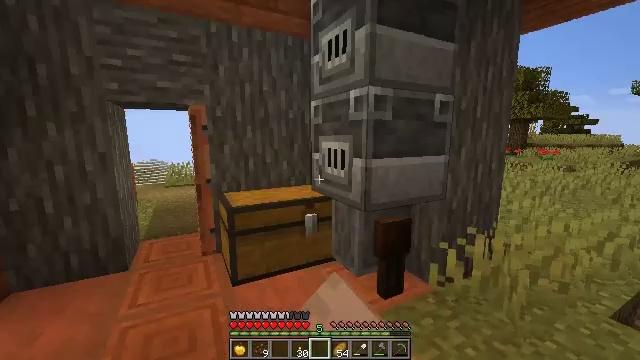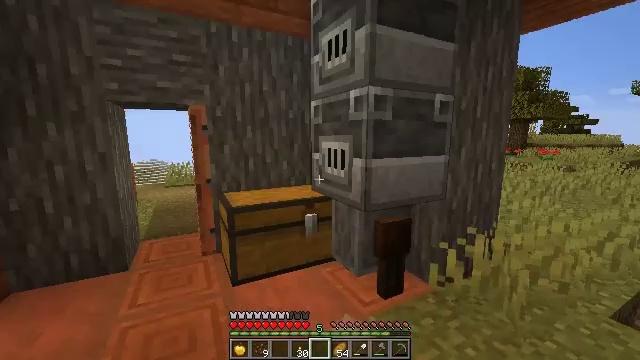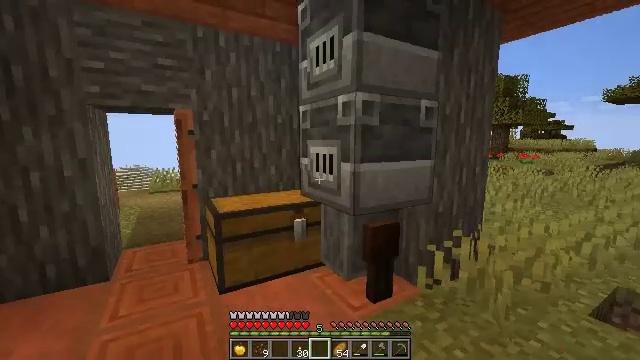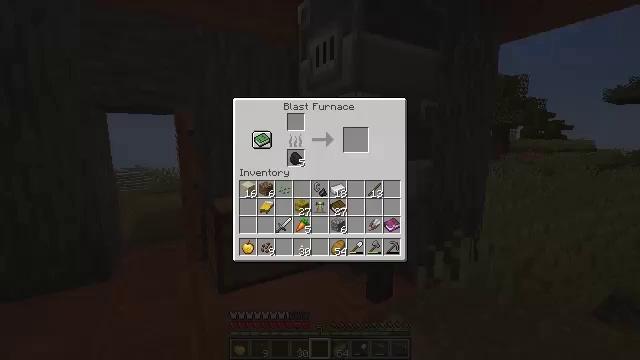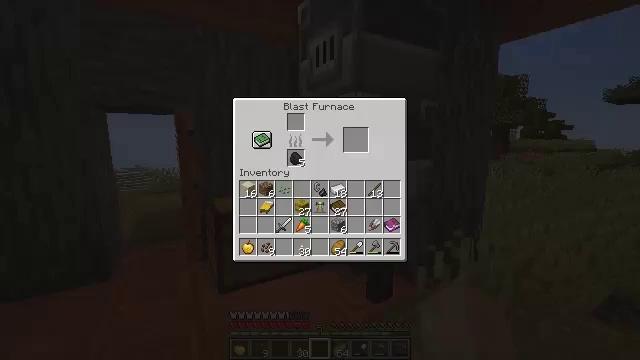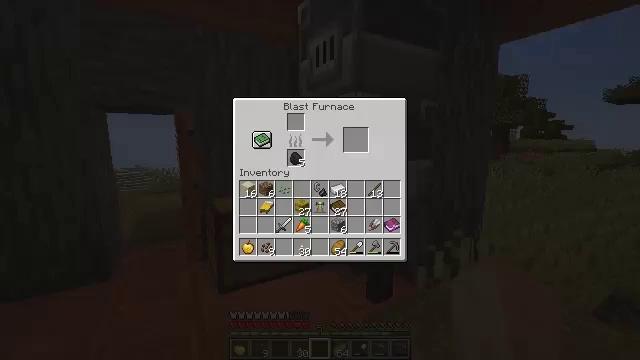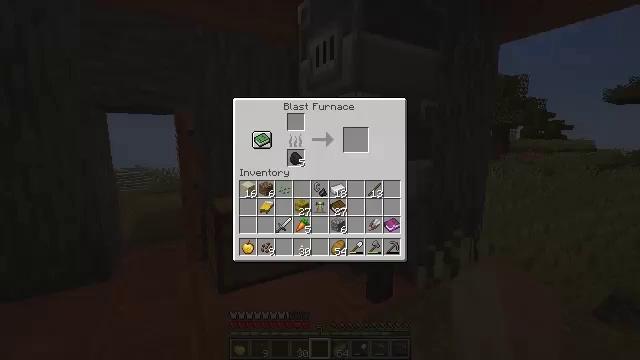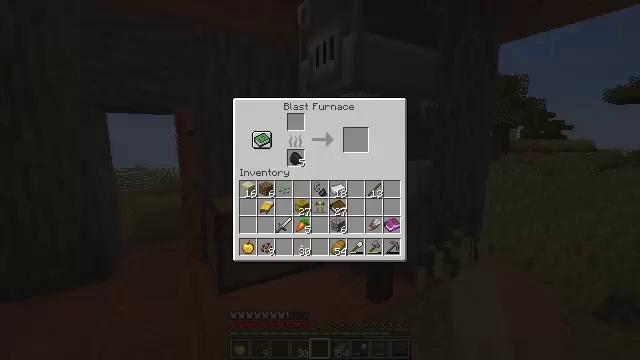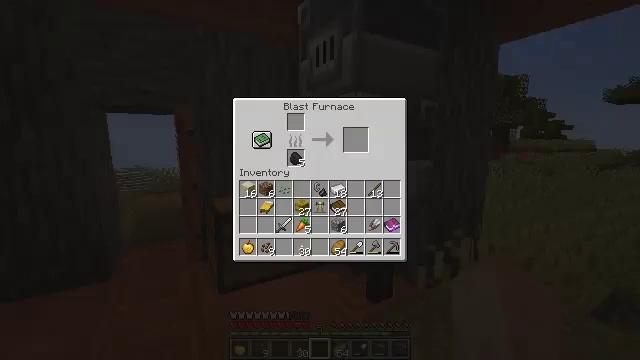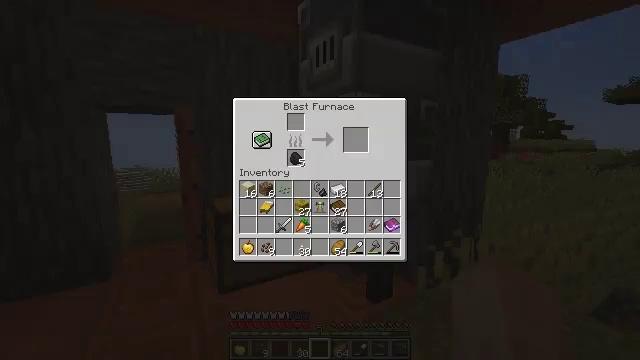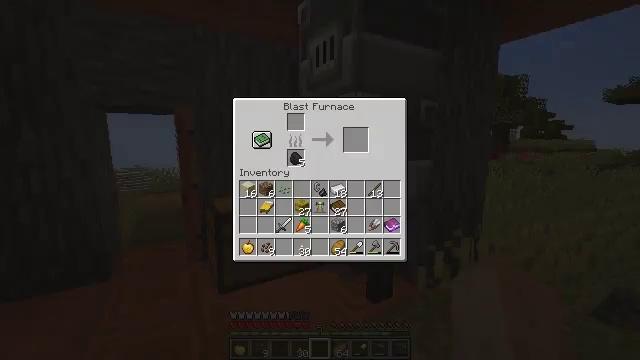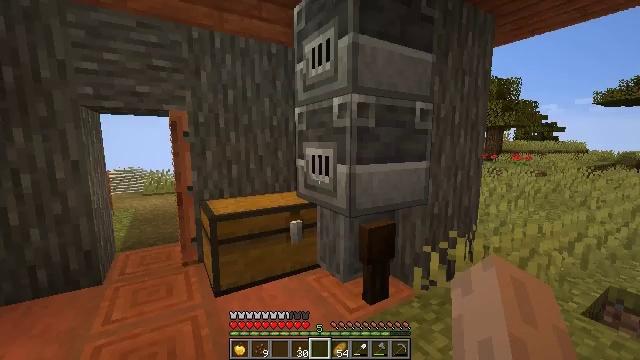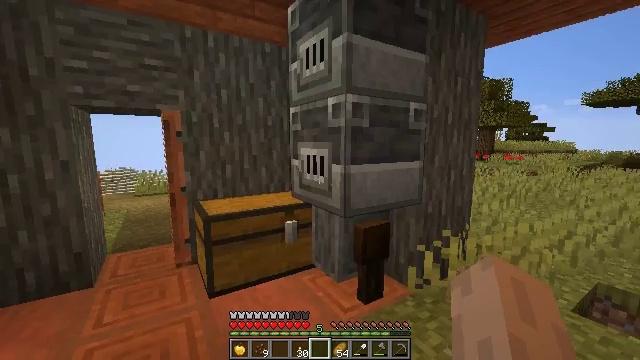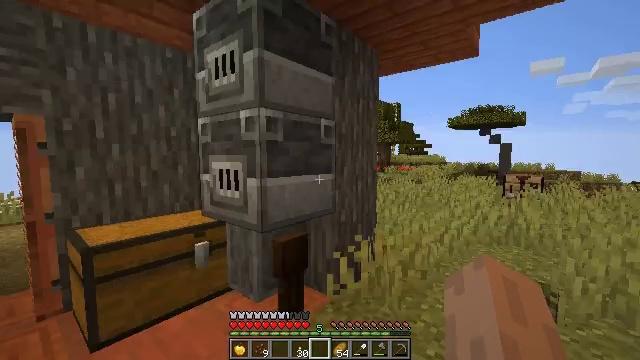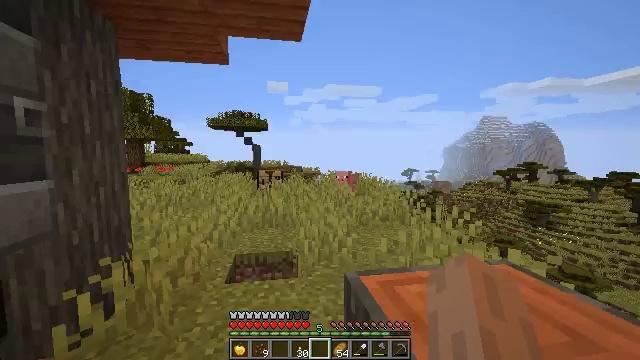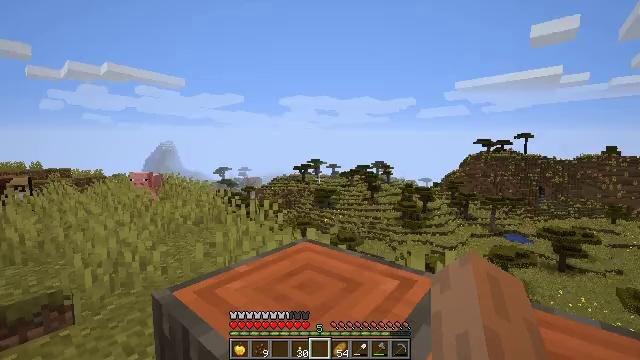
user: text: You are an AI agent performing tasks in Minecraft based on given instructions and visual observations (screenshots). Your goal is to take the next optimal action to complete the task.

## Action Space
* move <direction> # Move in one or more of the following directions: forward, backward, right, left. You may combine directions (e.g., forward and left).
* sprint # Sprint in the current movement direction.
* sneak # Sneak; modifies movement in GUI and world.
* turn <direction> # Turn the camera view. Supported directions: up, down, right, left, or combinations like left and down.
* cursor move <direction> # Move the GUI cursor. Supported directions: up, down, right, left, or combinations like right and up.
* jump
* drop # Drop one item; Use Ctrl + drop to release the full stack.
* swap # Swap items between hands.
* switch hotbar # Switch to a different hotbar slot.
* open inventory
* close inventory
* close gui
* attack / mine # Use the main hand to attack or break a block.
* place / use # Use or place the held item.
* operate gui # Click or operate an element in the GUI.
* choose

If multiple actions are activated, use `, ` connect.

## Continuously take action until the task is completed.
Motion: motion action
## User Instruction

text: Create an iron axe using sticks and iron ingots.
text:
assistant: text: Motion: no_op
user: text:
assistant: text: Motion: turn right and up
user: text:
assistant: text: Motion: cursor move right, open gui
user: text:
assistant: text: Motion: cursor move left
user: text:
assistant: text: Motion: no_op
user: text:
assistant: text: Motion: no_op
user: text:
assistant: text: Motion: no_op
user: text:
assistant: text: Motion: no_op
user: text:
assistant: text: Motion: no_op
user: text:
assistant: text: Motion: cursor move right
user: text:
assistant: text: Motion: no_op
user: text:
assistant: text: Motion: turn right, close gui
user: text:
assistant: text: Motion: turn right and up
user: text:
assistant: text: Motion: turn right
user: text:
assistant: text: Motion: turn right
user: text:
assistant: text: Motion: turn right
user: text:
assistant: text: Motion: turn down
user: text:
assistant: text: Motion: turn right and down
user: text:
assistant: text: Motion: turn right and down
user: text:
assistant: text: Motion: turn right and down
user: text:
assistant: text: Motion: turn right and down
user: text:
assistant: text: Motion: turn right and down
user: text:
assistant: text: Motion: no_op
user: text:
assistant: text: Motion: turn left
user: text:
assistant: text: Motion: turn left
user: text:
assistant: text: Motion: move left, turn left
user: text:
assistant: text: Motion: move left, turn left
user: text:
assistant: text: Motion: move left, turn left and up
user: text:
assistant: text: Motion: move forward and move left
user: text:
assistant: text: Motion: move forward and move left